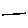
Label: line